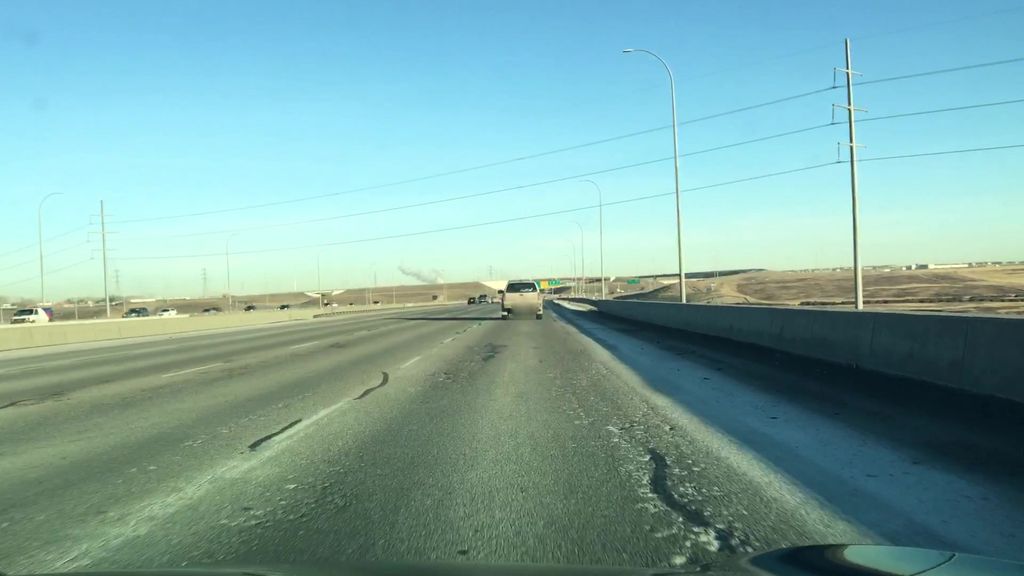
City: calgary